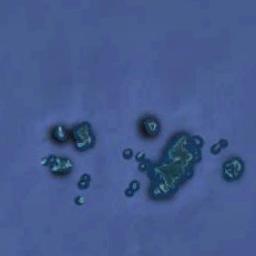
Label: island